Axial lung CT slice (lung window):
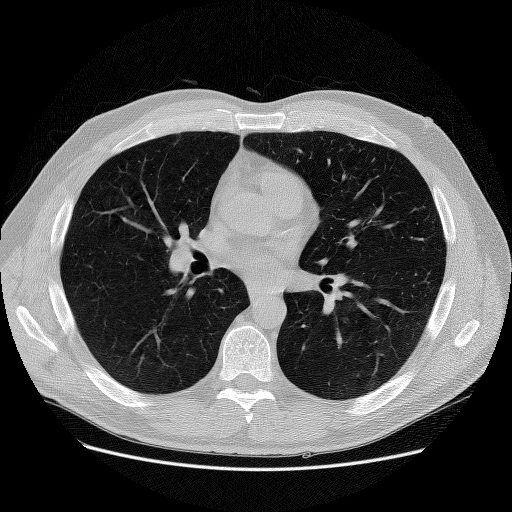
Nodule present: no